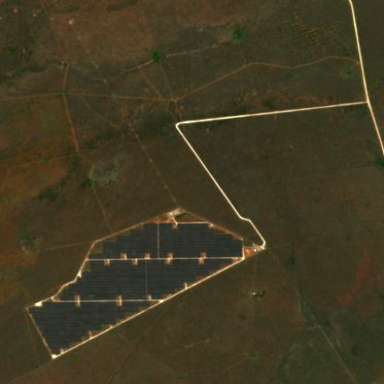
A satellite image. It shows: Solar power plant utilizing photovoltaic technology.